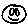
Label: smiley face